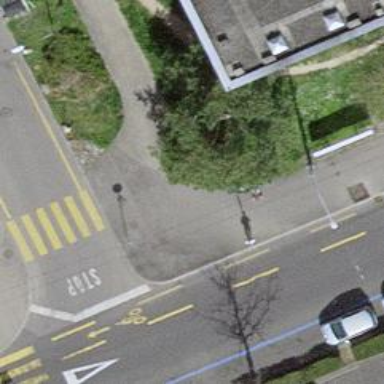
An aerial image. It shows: Asphalt sidewalk along the footway.